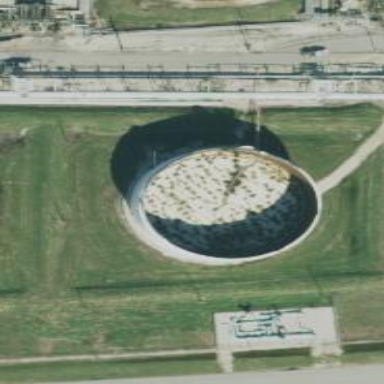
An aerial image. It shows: Storage tank building.